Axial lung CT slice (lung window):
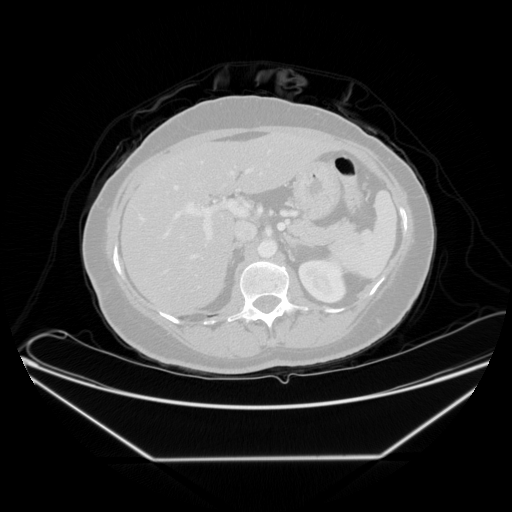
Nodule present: no